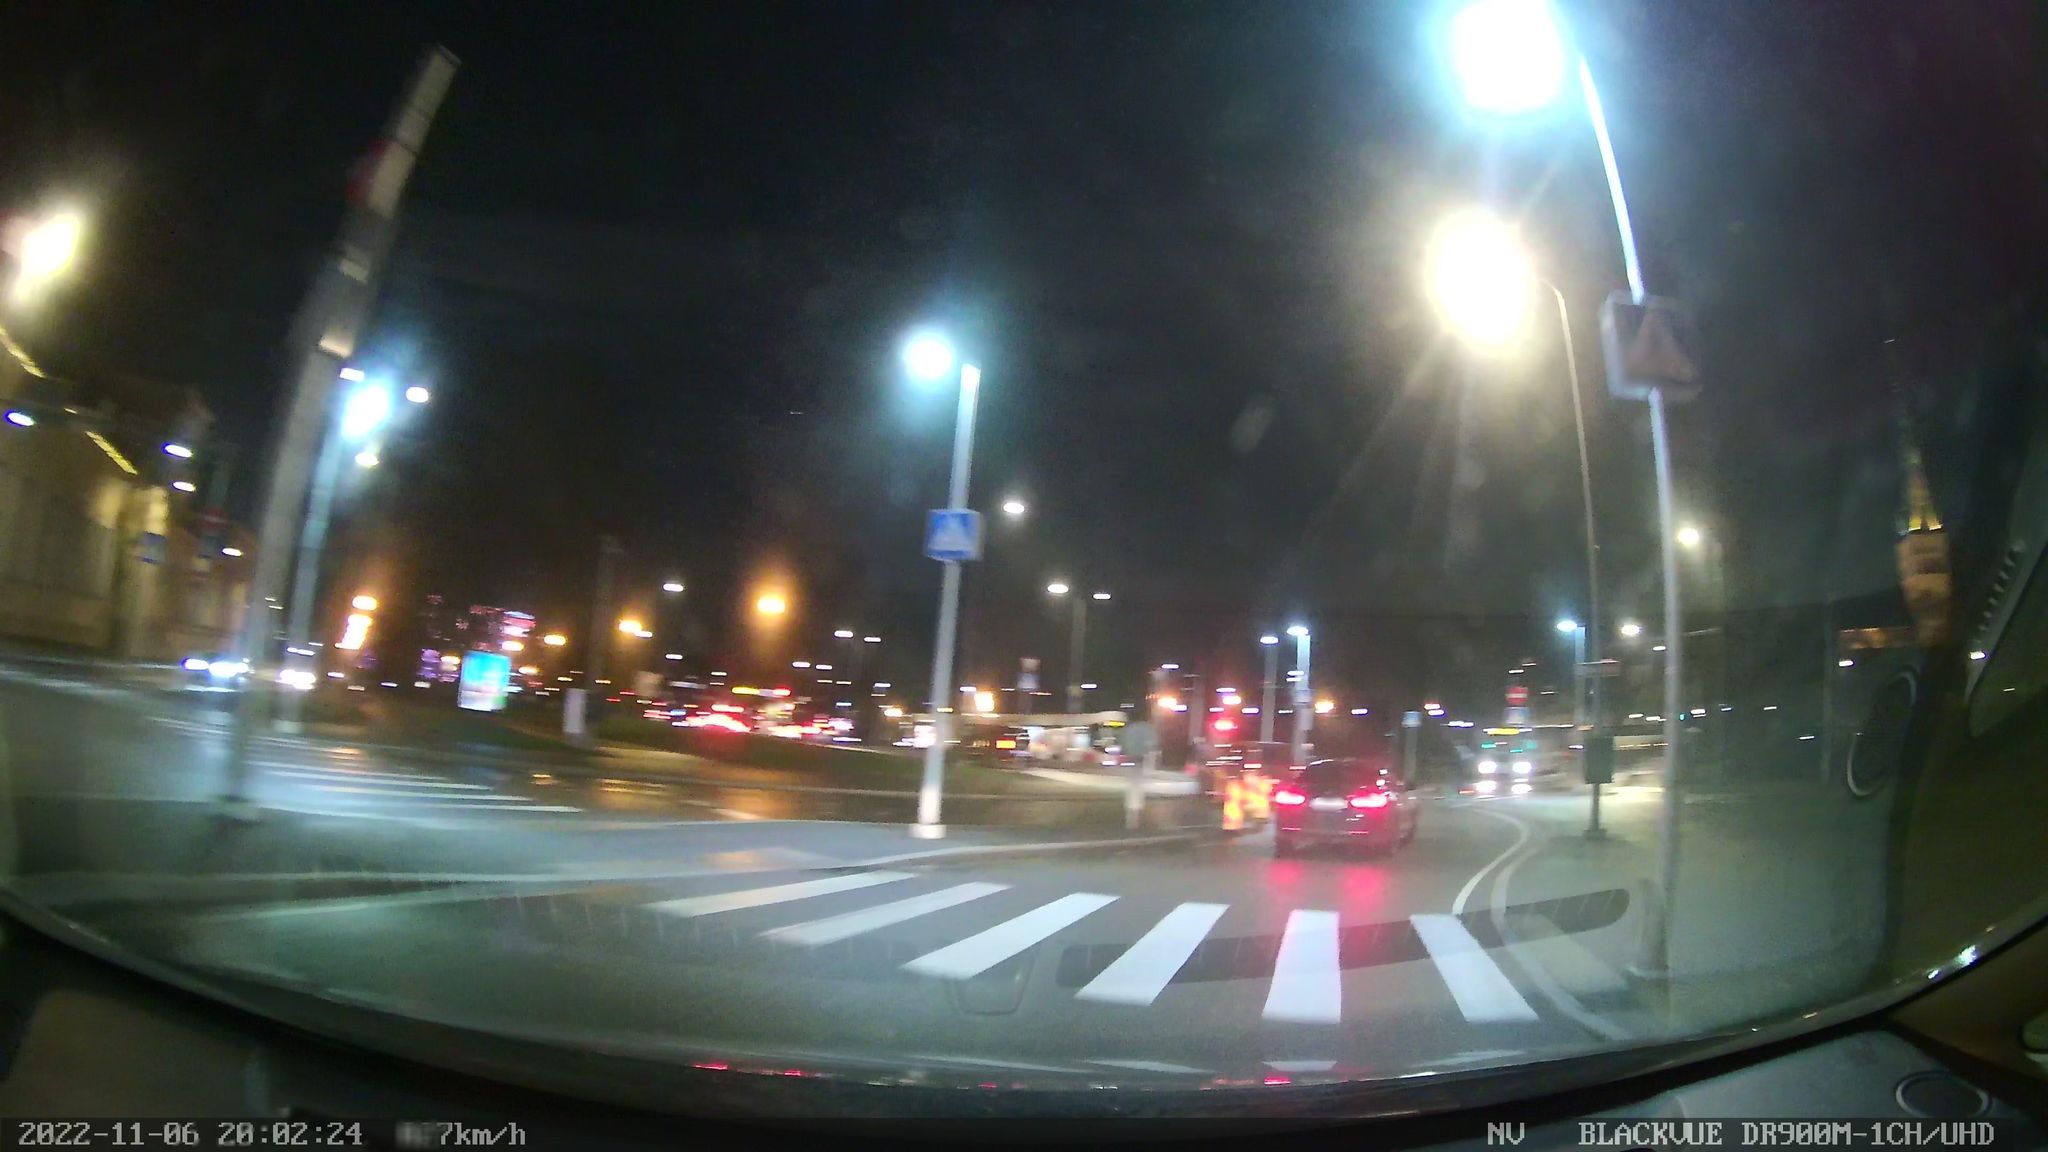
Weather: clear
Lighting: night
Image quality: slightly poor
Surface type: driving surface
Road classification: secondary_link
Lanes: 1
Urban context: urban centre
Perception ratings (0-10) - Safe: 1.42, Lively: 7.75, Beautiful: 6.71, Boring: 3.11, Depressing: 3.85, Wealthy: 1.95